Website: crate-barrel
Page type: gifting
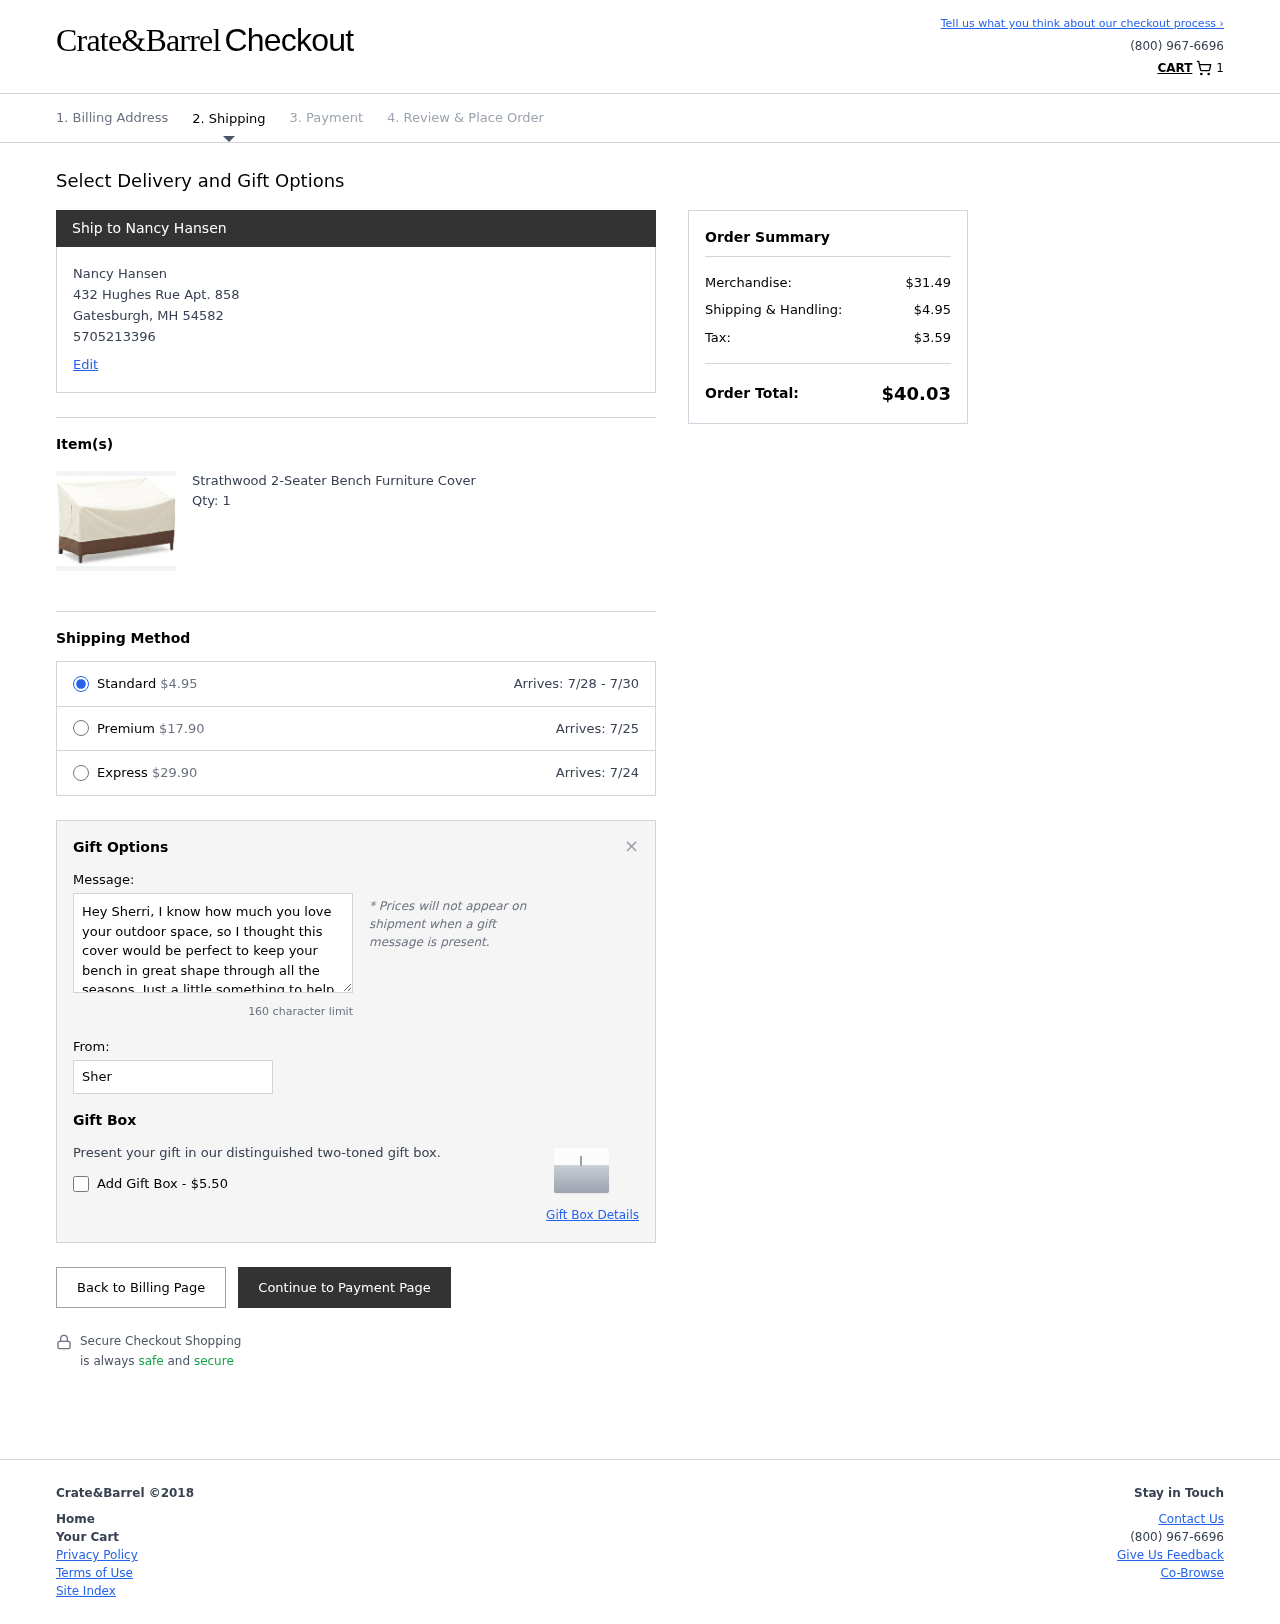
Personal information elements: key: PII_CITY
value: Gatesburgh
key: PII_FULLNAME
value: Nancy Hansen
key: PII_GIFT_FIRSTNAME
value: Sherri
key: PII_GIFT_MESSAGE
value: Hey Sherri, I know how much you love your outdoor space, so I thought this cover would be perfect to keep your bench in great shape through all the seasons. Just a little something to help you enjoy those relaxing moments outside even more. Hope you love it!
Nancy
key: PII_PHONE
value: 5705213396
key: PII_POSTCODE
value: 54582
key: PII_STATE_ABBR
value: MH
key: PII_STREET
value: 432 Hughes Rue Apt. 858
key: PII_FULLNAME2
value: Nancy Hansen
Product elements: key: PRODUCT1_NAME
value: Strathwood 2-Seater Bench Furniture Cover
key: PRODUCT1_QUANTITY
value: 1
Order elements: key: ORDER_NUM_ITEMS
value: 1
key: ORDER_SHIPPING_COST
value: $4.95
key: ORDER_DELIVERY_DATE_RANGE
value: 7/28 - 7/30
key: ORDER_PREMIUM_SHIPPING
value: $17.90
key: ORDER_PREMIUM_DATE
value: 7/25
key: ORDER_EXPRESS_SHIPPING
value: $29.90
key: ORDER_EXPRESS_DATE
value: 7/24
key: ORDER_SUBTOTAL
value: $31.49
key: ORDER_TAX
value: $3.59
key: ORDER_TOTAL
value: $40.03